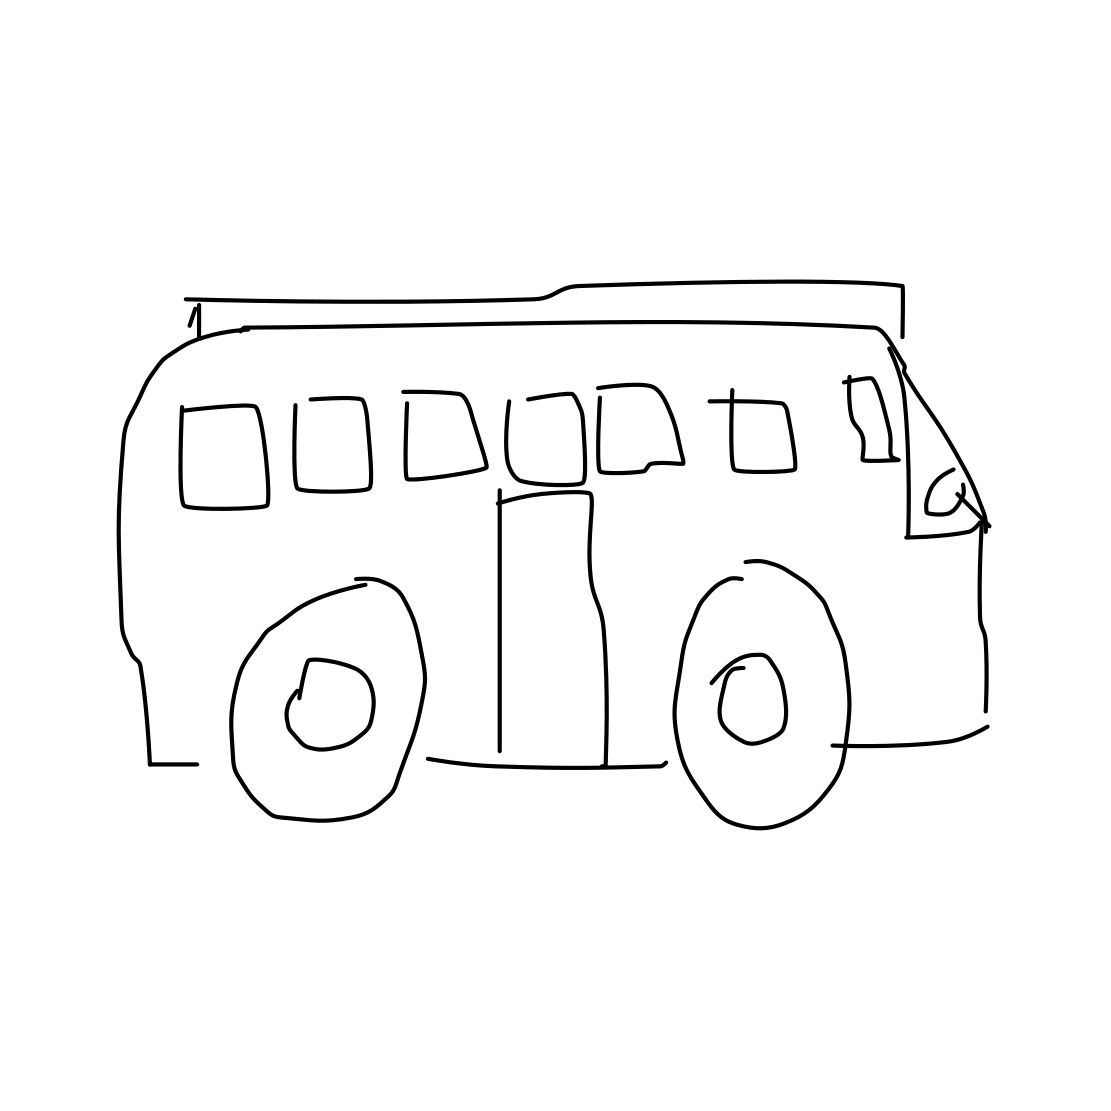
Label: bus